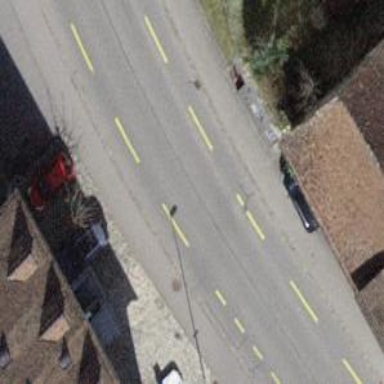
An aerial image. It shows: Tertiary road with asphalt surface including cycle lane.